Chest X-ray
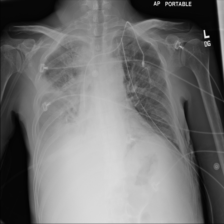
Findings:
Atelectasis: negative
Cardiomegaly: negative
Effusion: positive
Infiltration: negative
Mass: negative
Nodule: negative
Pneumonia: negative
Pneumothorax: positive
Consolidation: negative
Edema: negative
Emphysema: negative
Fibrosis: negative
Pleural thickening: negative
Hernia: negative